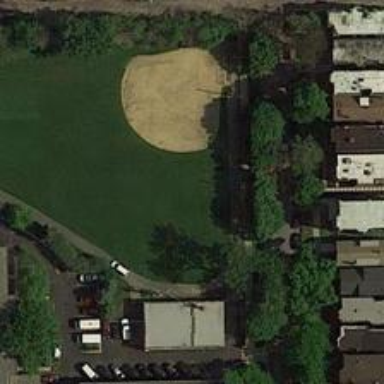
A huge grassland with a baseball field is located closely to these villas .